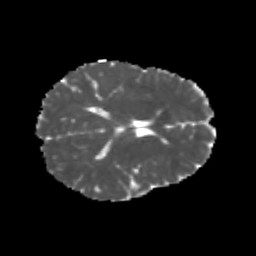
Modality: MD
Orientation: axial
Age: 25
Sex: female
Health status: healthy
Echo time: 0.074 s